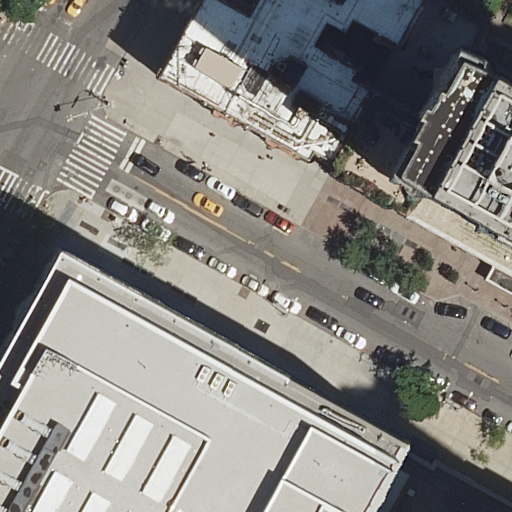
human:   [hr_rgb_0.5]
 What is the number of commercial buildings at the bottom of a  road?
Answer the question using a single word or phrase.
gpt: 0

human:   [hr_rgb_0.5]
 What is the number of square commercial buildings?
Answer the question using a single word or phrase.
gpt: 0

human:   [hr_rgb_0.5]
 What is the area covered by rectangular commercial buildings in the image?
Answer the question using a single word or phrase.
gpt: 0m2

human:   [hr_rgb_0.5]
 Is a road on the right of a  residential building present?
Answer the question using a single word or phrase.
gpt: no

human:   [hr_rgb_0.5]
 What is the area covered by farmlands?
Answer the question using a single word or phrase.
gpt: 0m2

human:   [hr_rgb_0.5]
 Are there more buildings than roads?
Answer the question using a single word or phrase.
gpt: no

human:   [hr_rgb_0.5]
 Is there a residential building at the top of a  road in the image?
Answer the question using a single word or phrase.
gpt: yes

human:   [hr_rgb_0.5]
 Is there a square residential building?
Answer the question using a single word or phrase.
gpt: no

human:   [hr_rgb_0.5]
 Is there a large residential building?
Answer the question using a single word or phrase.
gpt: yes

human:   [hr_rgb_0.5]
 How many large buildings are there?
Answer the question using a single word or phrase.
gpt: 3

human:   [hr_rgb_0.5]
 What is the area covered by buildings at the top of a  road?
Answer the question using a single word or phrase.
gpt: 2144m2

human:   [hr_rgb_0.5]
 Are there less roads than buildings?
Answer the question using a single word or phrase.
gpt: no

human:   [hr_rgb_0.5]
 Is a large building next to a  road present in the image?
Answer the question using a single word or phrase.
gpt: yes

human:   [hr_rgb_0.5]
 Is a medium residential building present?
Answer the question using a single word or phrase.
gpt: yes

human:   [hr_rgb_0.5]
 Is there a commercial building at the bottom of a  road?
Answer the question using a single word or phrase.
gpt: no

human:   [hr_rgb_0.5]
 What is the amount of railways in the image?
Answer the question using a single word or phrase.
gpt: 0

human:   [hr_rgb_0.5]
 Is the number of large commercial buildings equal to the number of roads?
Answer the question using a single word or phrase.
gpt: no

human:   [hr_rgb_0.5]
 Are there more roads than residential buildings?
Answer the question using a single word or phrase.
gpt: yes

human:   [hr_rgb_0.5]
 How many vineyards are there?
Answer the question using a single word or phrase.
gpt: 0

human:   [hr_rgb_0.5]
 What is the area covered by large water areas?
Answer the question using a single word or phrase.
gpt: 0m2

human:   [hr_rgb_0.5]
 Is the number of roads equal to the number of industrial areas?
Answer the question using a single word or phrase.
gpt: no

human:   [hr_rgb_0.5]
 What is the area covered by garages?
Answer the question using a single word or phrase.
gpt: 0m2

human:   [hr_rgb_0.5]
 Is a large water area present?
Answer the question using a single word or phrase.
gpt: no

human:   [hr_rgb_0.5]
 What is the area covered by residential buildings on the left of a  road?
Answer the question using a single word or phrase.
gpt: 0m2

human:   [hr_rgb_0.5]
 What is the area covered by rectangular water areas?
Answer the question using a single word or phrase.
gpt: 0m2

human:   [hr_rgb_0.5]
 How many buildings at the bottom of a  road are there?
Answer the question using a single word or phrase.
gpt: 2

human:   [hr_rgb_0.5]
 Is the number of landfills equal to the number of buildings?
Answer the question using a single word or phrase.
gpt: no

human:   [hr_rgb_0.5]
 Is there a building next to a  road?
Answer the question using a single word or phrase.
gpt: yes

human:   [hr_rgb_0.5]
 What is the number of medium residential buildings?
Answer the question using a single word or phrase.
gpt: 1

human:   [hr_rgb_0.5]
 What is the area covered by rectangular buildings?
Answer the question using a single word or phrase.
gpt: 197m2

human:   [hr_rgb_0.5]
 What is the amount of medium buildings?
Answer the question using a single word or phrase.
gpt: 1

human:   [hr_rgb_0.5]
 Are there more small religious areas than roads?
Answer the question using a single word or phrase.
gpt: no

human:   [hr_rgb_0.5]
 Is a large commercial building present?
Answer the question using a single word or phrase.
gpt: no

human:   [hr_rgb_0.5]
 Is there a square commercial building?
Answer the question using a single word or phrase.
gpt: no

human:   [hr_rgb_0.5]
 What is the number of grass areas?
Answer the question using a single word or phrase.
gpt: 0

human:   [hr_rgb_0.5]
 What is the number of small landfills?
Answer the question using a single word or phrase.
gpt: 0